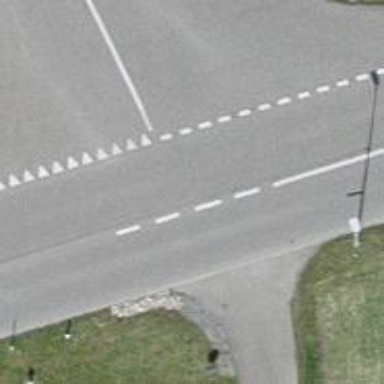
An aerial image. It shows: Asphalt road classified as primary highway.